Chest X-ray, AP view. Patient: 37 years old, sex F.
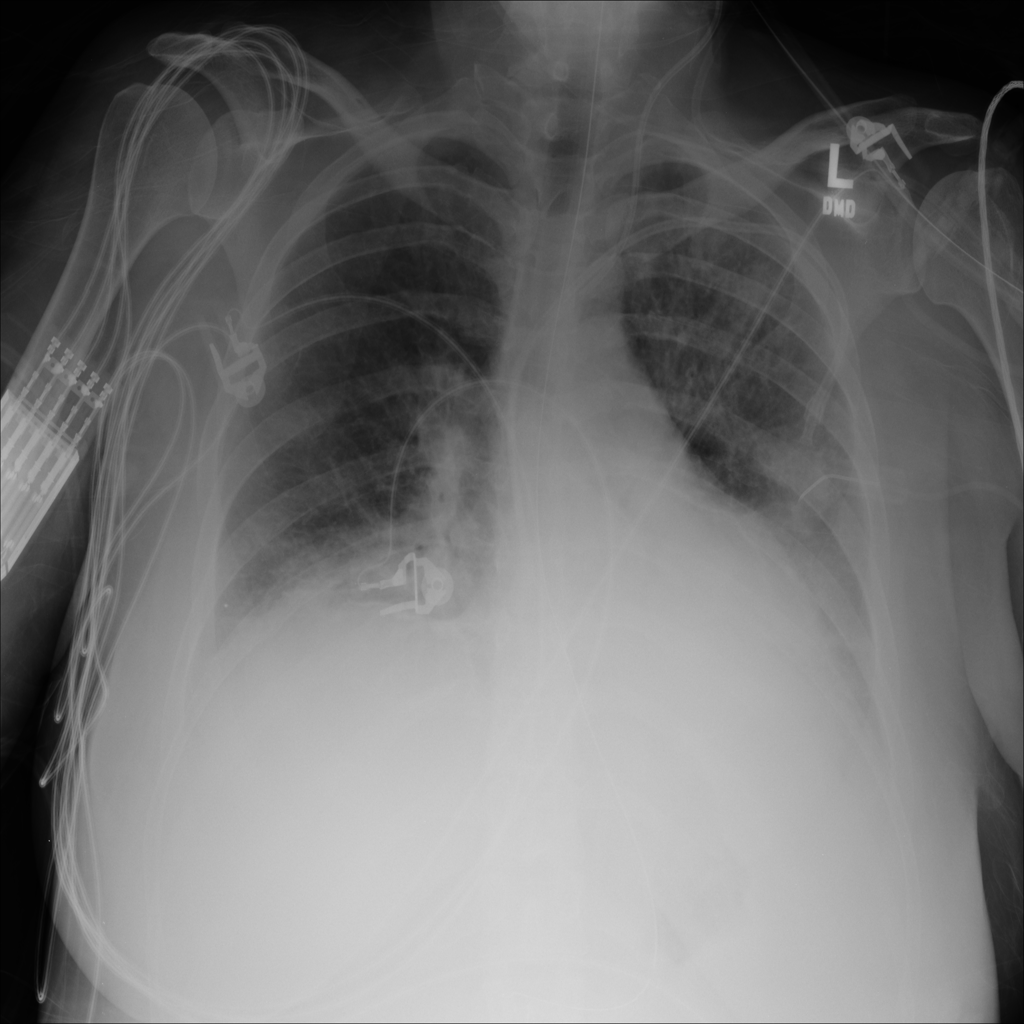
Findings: Effusion, Infiltration